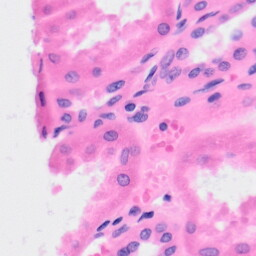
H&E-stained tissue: Kidney